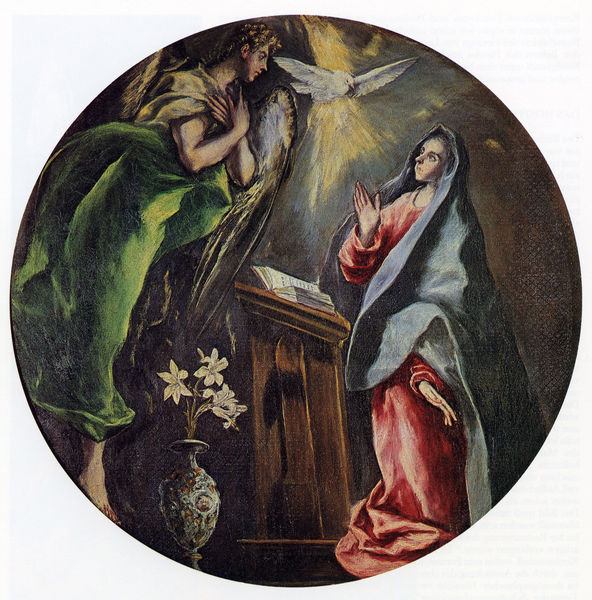
Titel: Die Verkündigung
Künstler: El Greco
Standort: Illescas
Institution: Hospital de la Caridad
Schlagwörter: blau, dunkel, flügel, gemälde, hand, mann, schatten, umhang, vogel, weiß, gelb, grün, ocker, blume, blumen, braun, bunt, finger, frau, geste, grau, hell, hintergrund, holz, kleid, licht, orange, szene, tisch, blick, blüte, blüten, rot, tuch, malerei, blond, arm, arme, bibel, falten, gesicht, taube, bild, gesten, hände, öl, kirche, gewand, gold, mantel, stehend, stoff, tücher, gewänder, locken, fliegen, kreis, rund, rundbild, tondo, engel, vase, relief, spanien, kommode, schrank, blumenvase, düster, farbe, flattern, gefaltet, kopftuch, lesen, strauss, holztisch, barfuss, buch, strahlen, flug, tauben, inkarant, seite, gebet, kranz, lilie, altar, pult, seiten, nimbus, erscheinung, heiliger, lokalfarben, lesepult, erleuchtung, lilien, heilig, maria, madonna, überlängt, erzengel, el greco, gekreuzt, verkündigung, geist, manieriert, botschaft, nachricht, betstuhl, biebel, heiliger geist, gabriel, verkündung, strahlennimbus, hl geist, überraschung, greco, heilige geist, ambo, mareinfarben, engel gabriel, religös, 17. jahrhundert, berkündigung, weisse lilien